Question: This is the function that I am using in my controller
'''
public function homeList()
{
//Get all the franchises
$franchises = Franchise::all();
//Load the view and pass the franchises
return View::make('frontend.layouts.footer')->with('franchises', $franchises);
}
'''
and I keep getting this error. I don't know how to pass it or what to put on the routes.php file

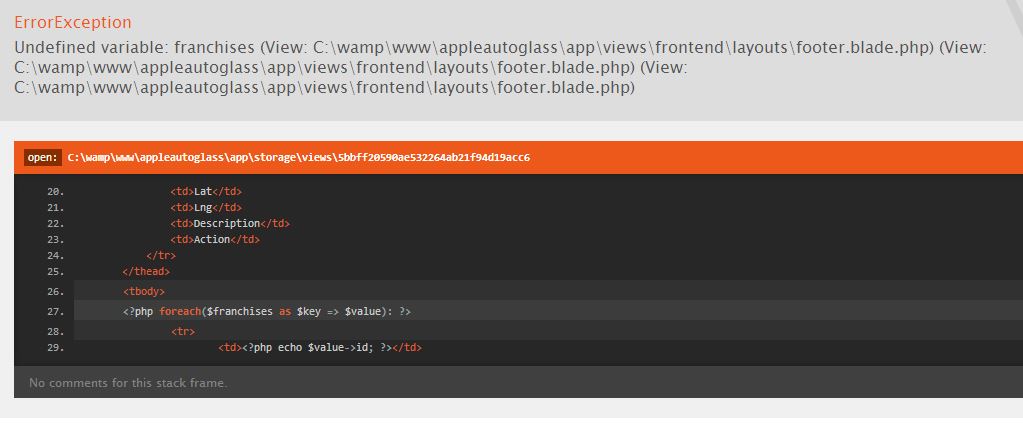
Answer: You should be able to do '@include('frontend.layouts.footer')->with('franchises', Franchise::all())'.
To avoid the model in the view, you should use a view composer, as it was stated in a previous answer.
'''
View::composer('frontend.layouts.footer', function($view)
{
$view->with('franchises', Franchise::all());
});
'''
Now you have '$franchises' available in the view. This code you can place in 'routes.php' or you can create a 'composers.php' and autoload it.